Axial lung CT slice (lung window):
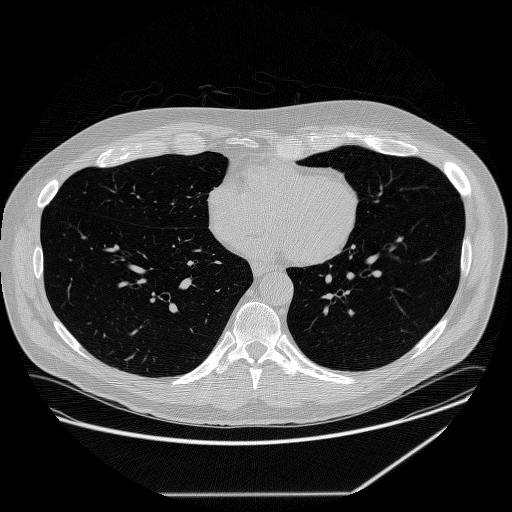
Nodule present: no